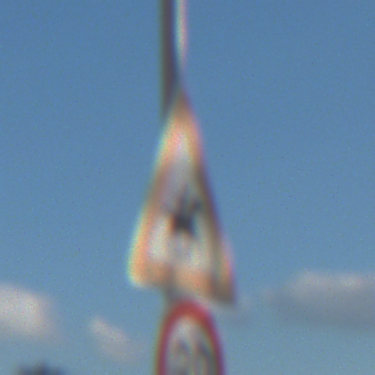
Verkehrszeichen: ReiterLinks
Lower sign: Geschwindigkeit30
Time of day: MorningAfternoon
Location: Outdoor (Suburban)
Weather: PartlyCloudy
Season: NotSpecified
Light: Natural